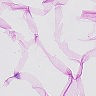
Metastatic tissue present: no